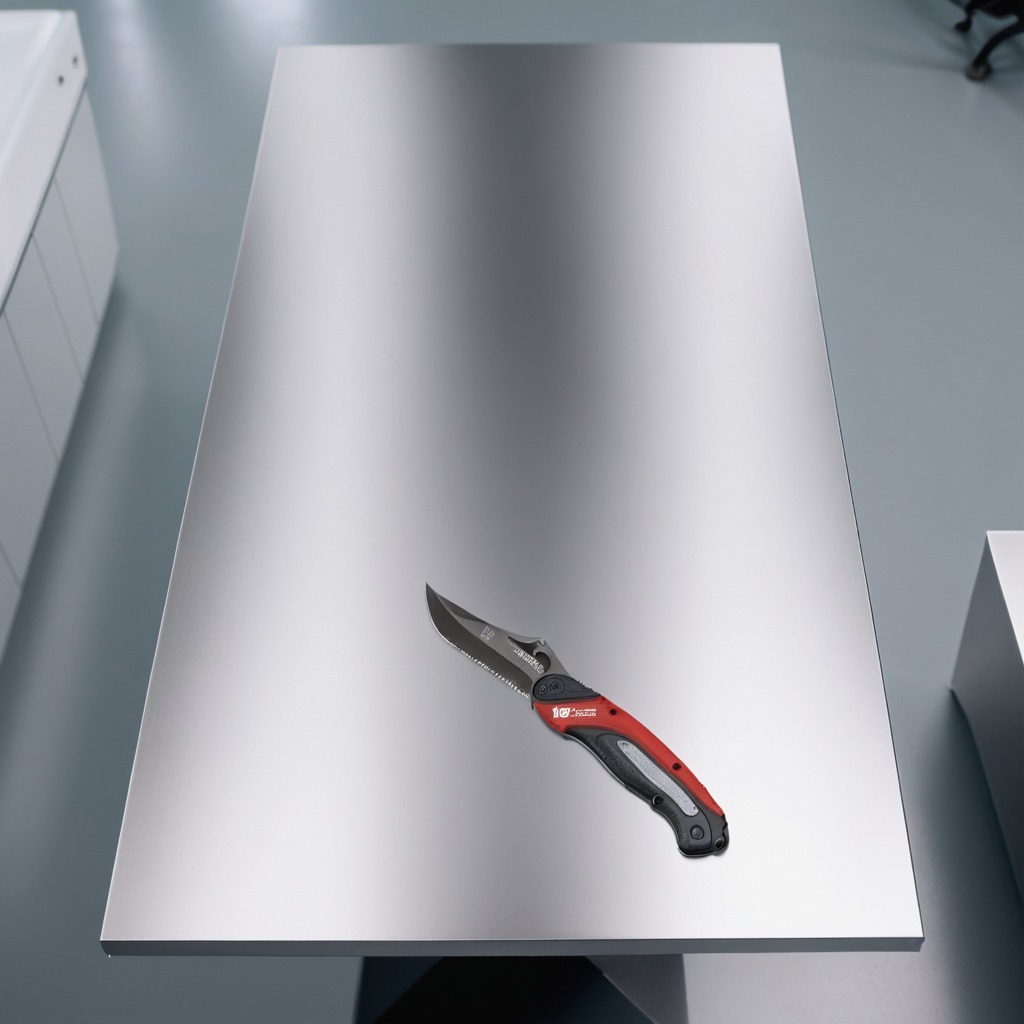
A utility knife is lying on a stainless steel table in a high-end prototyping lab.